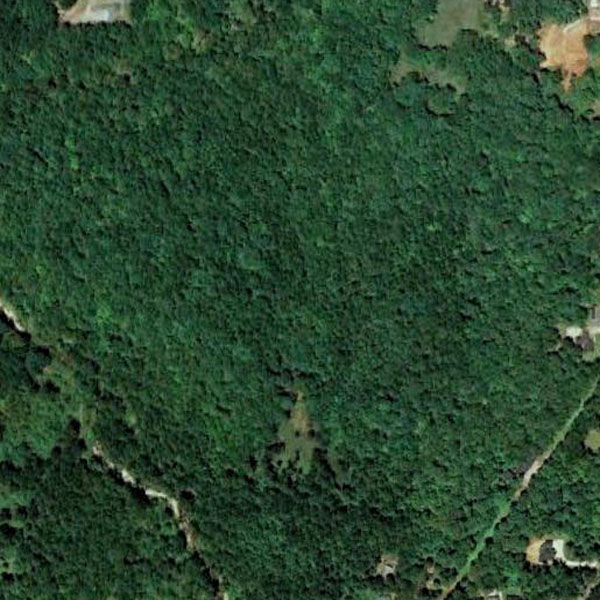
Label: Forest